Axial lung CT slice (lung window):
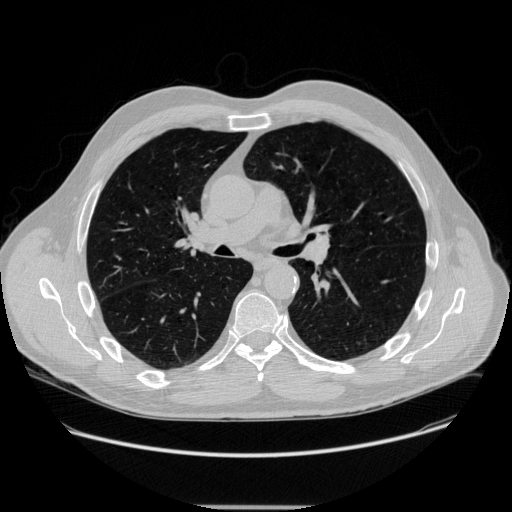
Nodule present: no